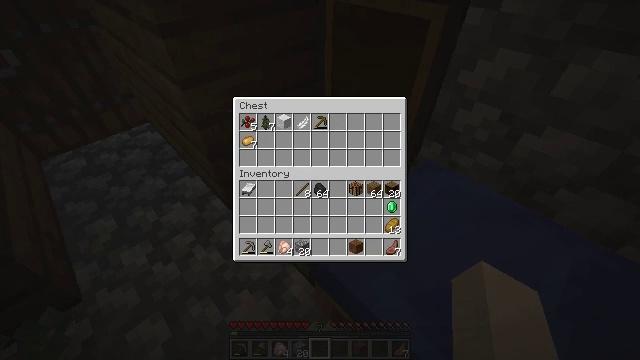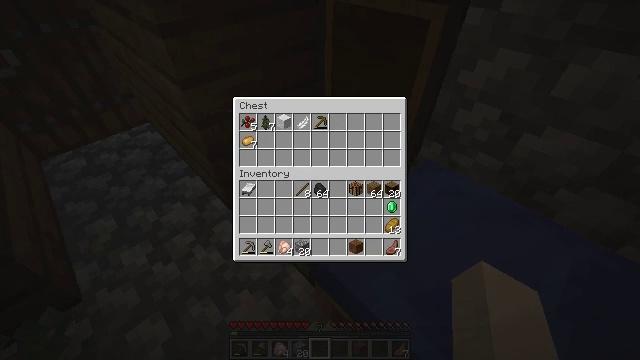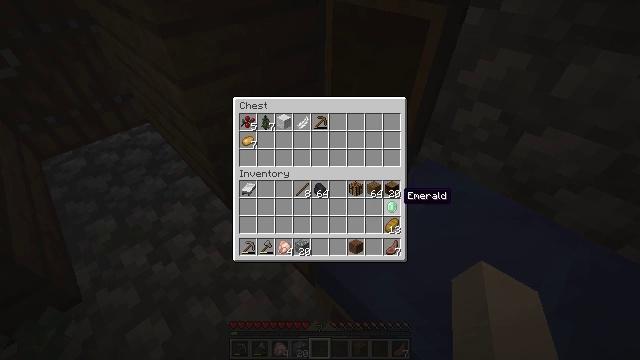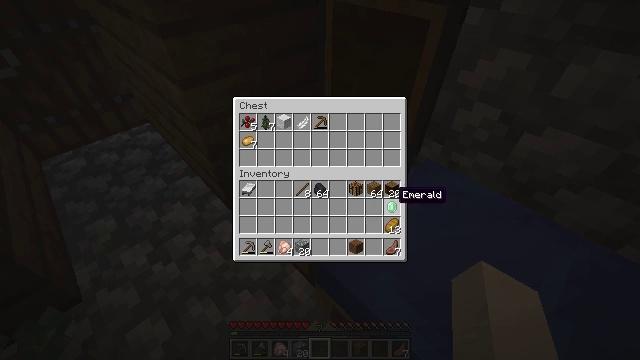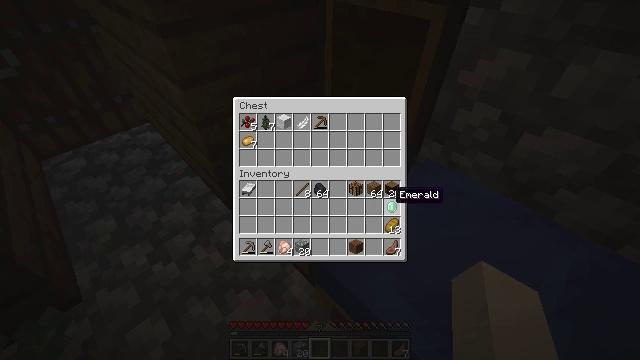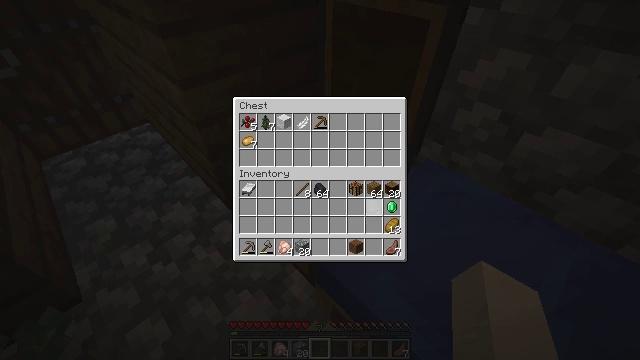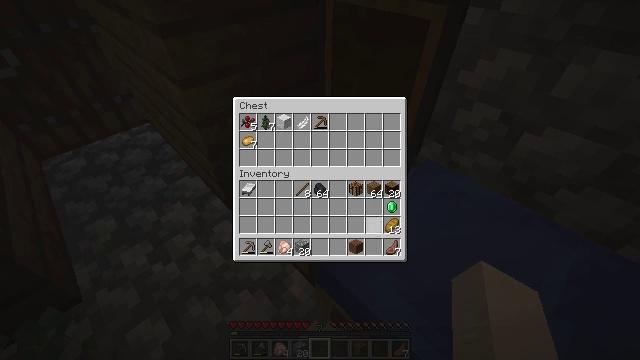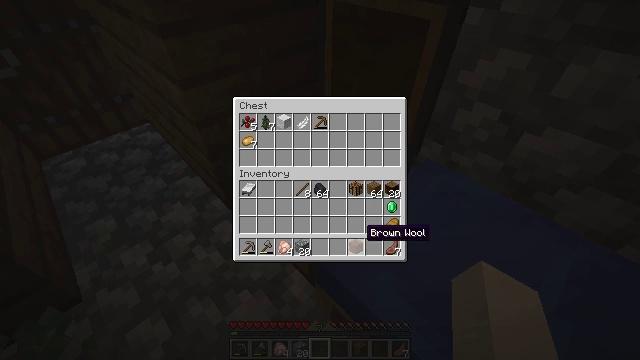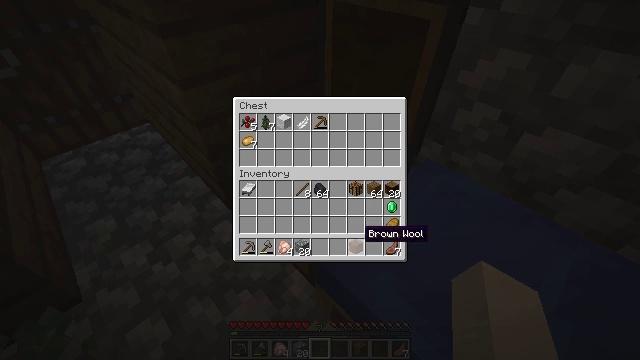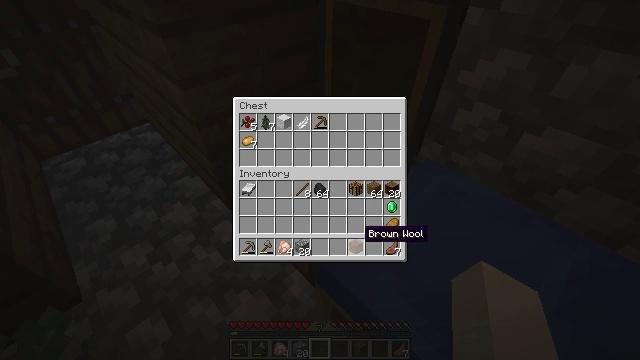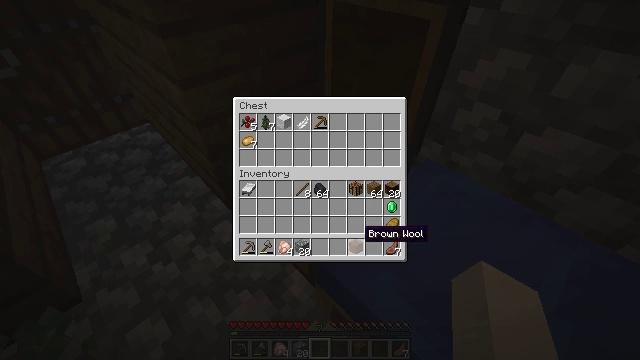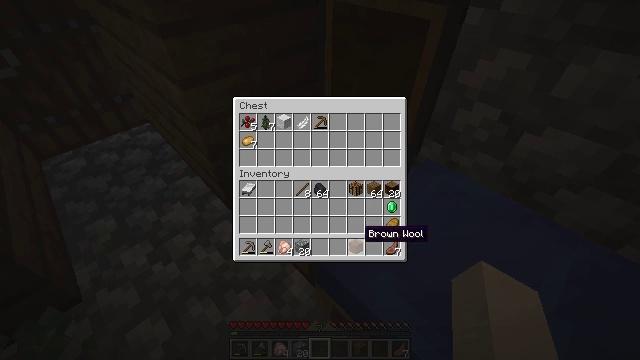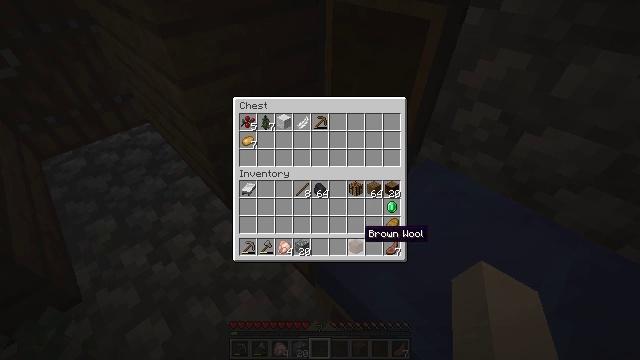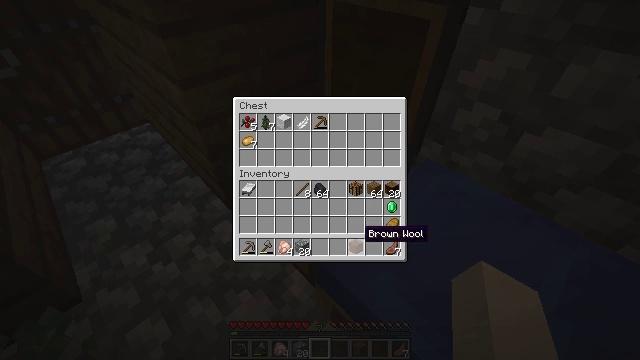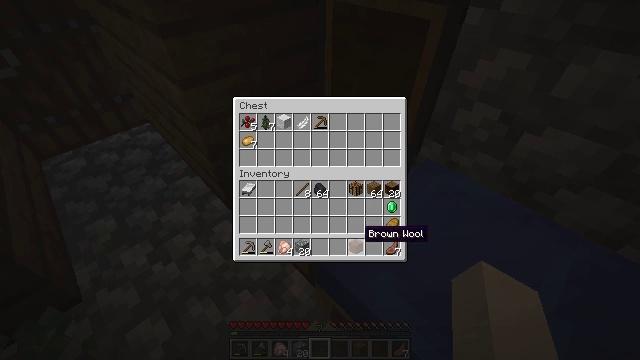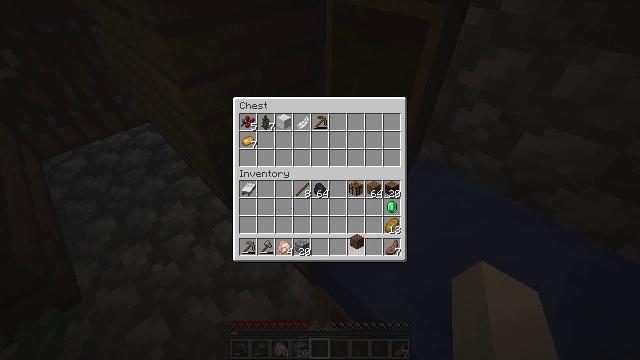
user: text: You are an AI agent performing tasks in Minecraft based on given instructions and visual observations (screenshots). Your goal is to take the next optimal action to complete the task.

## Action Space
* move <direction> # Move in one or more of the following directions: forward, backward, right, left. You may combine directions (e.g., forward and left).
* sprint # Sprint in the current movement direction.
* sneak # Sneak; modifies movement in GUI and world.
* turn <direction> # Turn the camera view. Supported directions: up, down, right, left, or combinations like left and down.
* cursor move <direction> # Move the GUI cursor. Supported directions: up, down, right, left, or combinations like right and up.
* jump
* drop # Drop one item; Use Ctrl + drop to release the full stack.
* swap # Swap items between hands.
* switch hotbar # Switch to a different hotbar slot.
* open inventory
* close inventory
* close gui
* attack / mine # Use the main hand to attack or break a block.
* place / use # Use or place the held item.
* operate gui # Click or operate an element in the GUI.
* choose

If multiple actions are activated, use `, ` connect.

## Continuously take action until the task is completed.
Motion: motion action
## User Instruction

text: Combine raw porkchop and coal in a furnace to get a cooked porkchop.
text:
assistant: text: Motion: no_op
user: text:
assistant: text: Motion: cursor move left
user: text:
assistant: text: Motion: no_op
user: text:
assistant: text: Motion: no_op
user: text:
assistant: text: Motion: cursor move left and down
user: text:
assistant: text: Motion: cursor move left and down
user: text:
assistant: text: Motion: cursor move down
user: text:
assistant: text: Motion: no_op
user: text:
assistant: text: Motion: no_op
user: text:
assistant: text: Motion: no_op
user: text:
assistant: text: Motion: no_op
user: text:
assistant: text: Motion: no_op
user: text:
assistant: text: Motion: no_op
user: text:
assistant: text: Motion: no_op
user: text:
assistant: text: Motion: operate gui
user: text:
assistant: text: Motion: operate gui
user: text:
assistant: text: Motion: operate gui
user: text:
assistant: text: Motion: no_op
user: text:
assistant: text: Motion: cursor move up
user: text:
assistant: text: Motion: cursor move up
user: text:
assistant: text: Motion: no_op
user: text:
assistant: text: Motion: no_op
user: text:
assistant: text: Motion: no_op
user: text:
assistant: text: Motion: no_op
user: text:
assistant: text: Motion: no_op
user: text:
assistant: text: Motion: cursor move left
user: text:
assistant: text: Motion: cursor move up
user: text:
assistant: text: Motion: cursor move up
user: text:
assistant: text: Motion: cursor move up
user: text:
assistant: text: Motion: no_op